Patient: sex F, age 62
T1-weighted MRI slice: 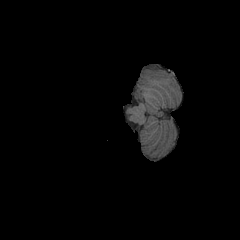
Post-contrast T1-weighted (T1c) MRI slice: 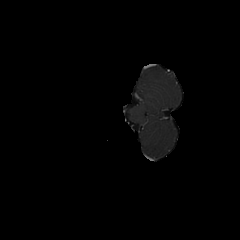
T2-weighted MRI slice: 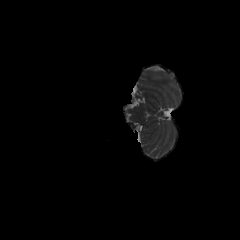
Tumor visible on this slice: no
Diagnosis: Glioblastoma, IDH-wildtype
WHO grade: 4